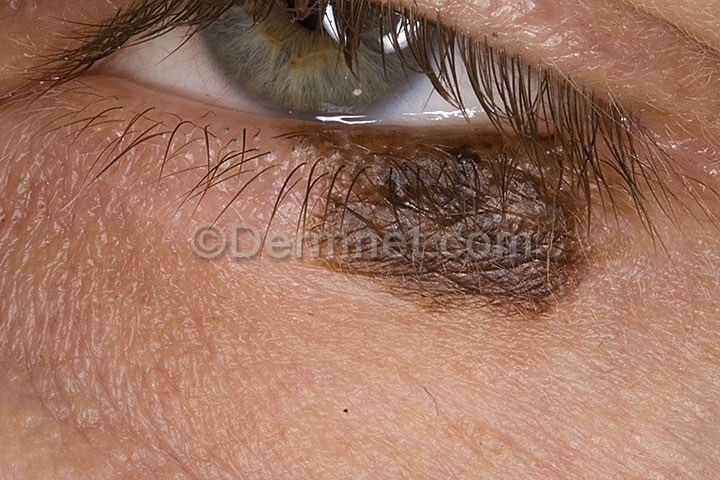
Disease: Melanoma Skin Cancer Nevi and Moles